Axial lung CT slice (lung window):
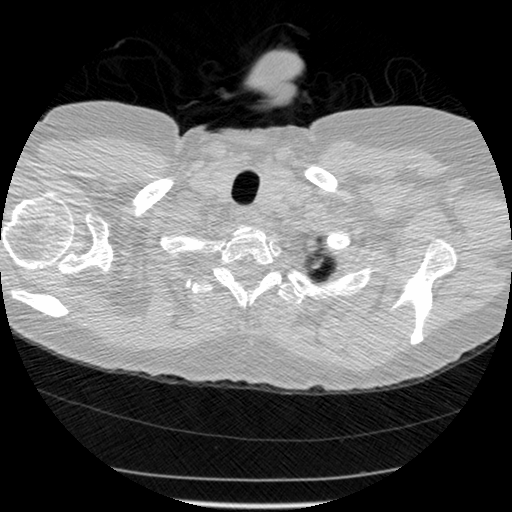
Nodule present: no